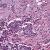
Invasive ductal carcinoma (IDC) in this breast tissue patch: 1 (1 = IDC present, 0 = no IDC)